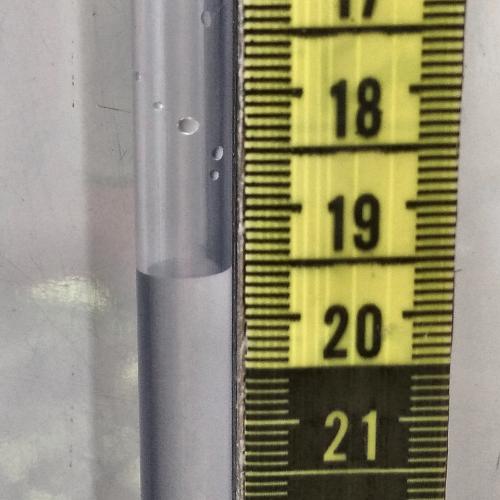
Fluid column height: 19.6 cm